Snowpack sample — Snodgrass Mountain, Crested Butte, Colorado (2/4/25, 12:06 PM MST)
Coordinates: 38.923, -106.968
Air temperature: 35 °F
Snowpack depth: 80 cm
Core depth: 60 cm
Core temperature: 32 °F
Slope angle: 14°, slope face: 78°
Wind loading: low
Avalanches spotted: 0
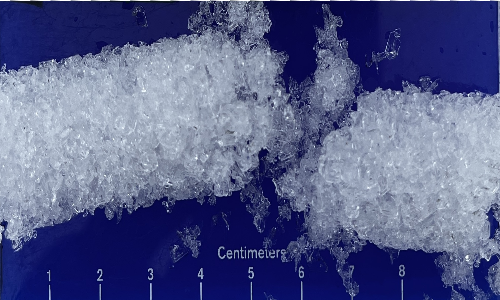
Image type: core
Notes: No avalanches nearby, unusually warm weather for the last month reported by residents, Collected 25 yards from treeline